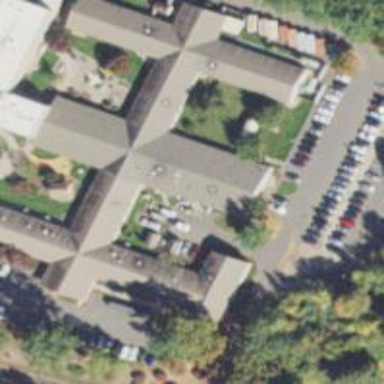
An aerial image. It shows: Nursing home.